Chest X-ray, AP view. Patient: 42 years old, sex M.
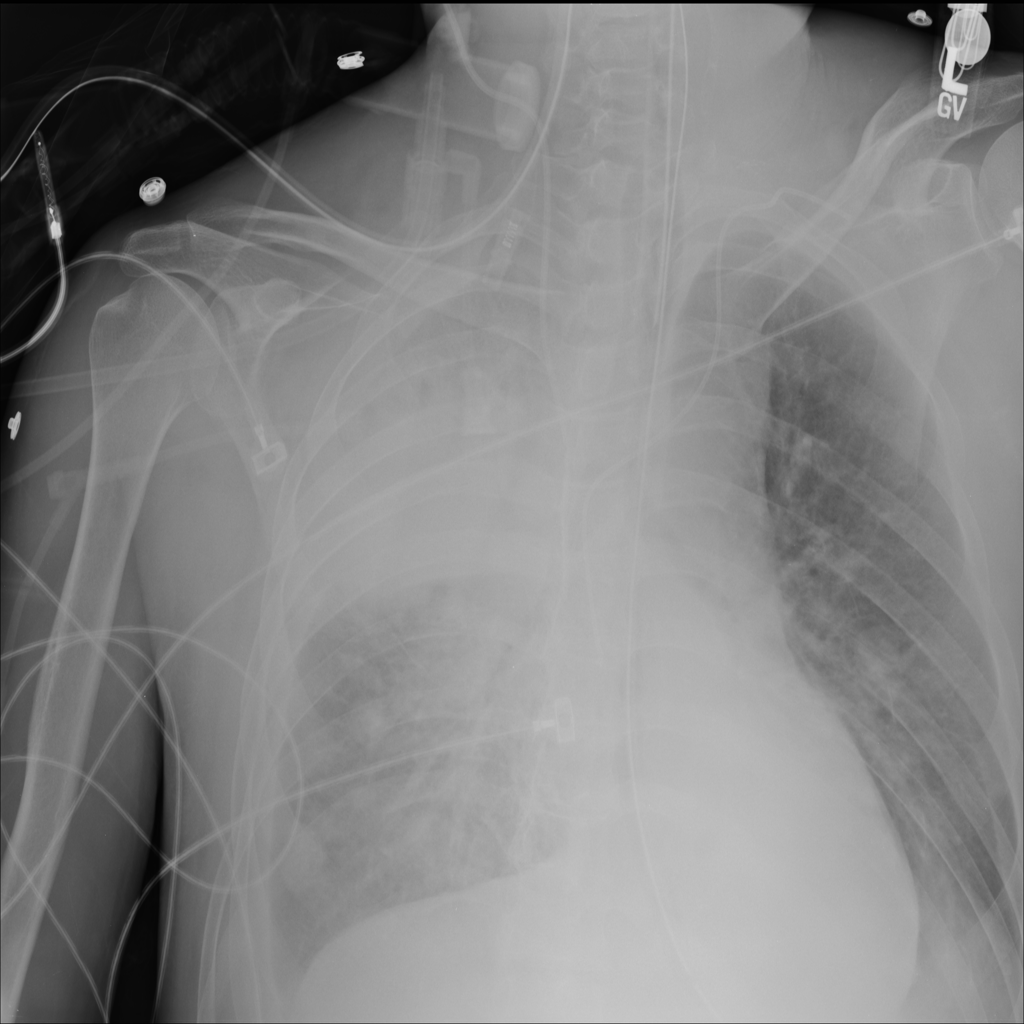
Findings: No Finding